Question: I have a circle, say radius of 10, and I can find the outer bounding rect easy enough since its width and height is equal to the radius, but what I need is the inner bounding rect. Does anyone know how to calculate the difference in size from the outer and inner bounding rectangles of a circle?
Here's an image to illustrate what I'm talking about. The red rectangle is the outer bounding box of the circle, which I know. The yellow rectangle is the inner bounding rectangle of the circle, which I need to find the difference in size from the outer rectangle.

My first guess to find the difference is to find one of the four points of the inner rectangle by finding that point along the circumference of the circle, each point being at a 45 degree offsets, and then just find the different from that point and the related point in the larger rect.
EDIT: Based off of the solution given by Steve B. I've come up with the algorithm to get what I want which is the following:
'''
r*2 - sqrt(2)*r
'''
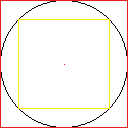
Answer: If the radius is 'r', the outer rectangle size will be 'r*2'.
The inner rectangle will have size equals to '2*sqrt(2*r)'.
So the diff will be equals to '2*(r-sqrt(2*r^2))'.